The image is an STFT spectrogram (time versus frequency) of a rolling-element bearing's vibration signal. Classify the bearing condition as one of: normal, inner_race, outer_race, ball.
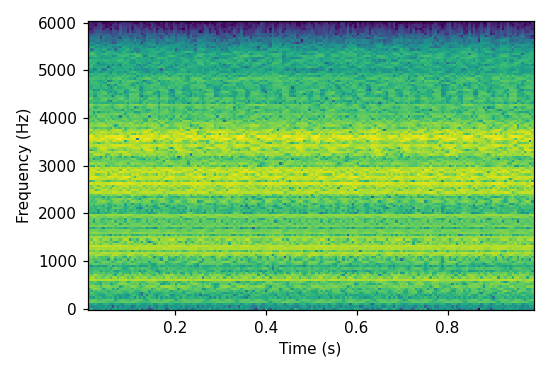
Answer: inner_race